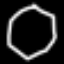
Label: octagon